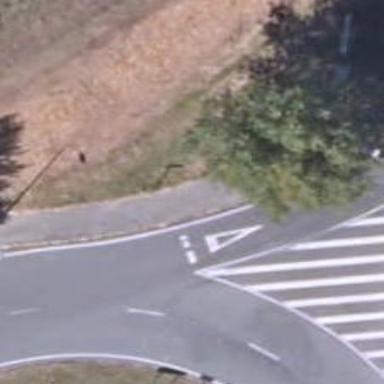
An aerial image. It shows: Road with "give way" sign.